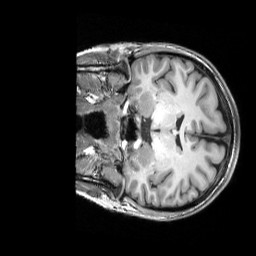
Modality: T1w
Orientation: coronal
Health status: healthy
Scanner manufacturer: siemens
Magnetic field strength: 3 T
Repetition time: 2.53 s
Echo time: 0.00332 s